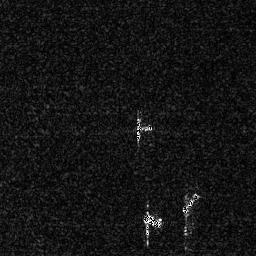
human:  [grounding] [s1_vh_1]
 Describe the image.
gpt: In the satellite image, there is  <ref>1 medium ship </ref> <box>[[51, 44, 59, 56, 0]]</box> located at center,  <ref>1 medium ship </ref> <box>[[69, 74, 78, 83, 0]]</box> located at bottom right,  <ref>1 medium ship </ref> <box>[[53, 81, 64, 89, 0]]</box> located at bottom.